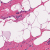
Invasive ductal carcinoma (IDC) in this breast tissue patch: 0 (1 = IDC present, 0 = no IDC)